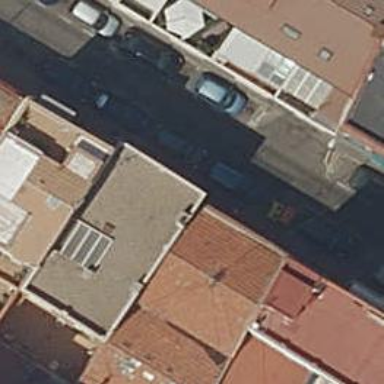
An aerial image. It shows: Image showing building with apartments.